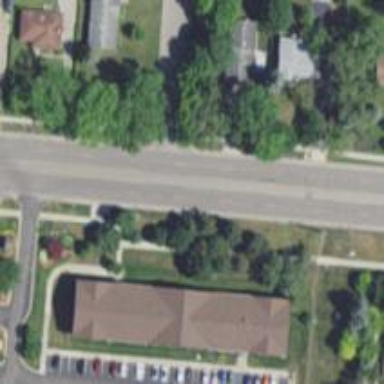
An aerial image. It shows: Secondary road with separate asphalt sidewalk.